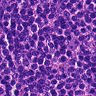
Metastatic tissue present: no